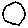
Label: circle